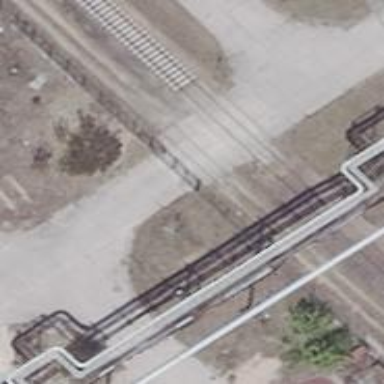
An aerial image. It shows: Railway level crossing.